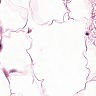
Metastatic tissue present: no